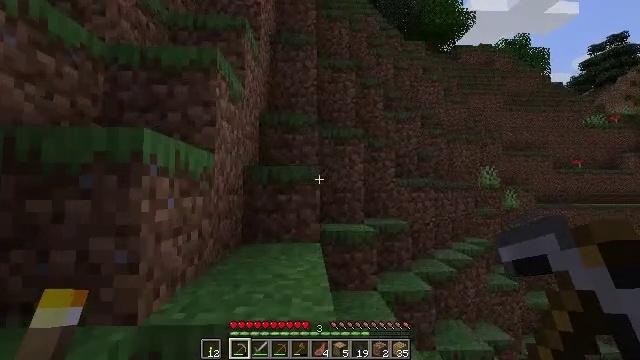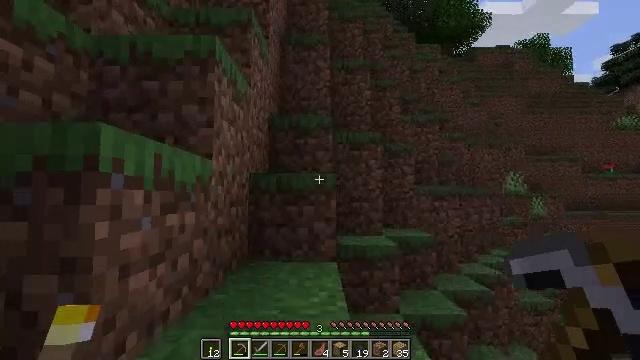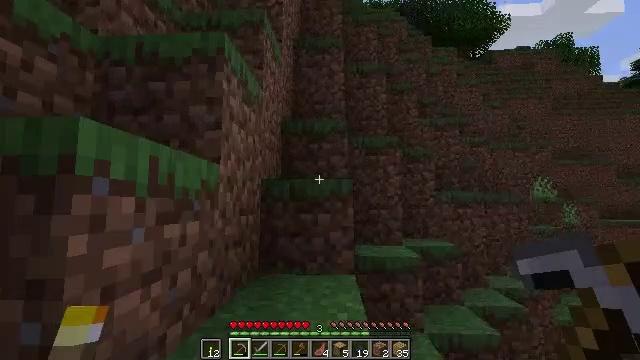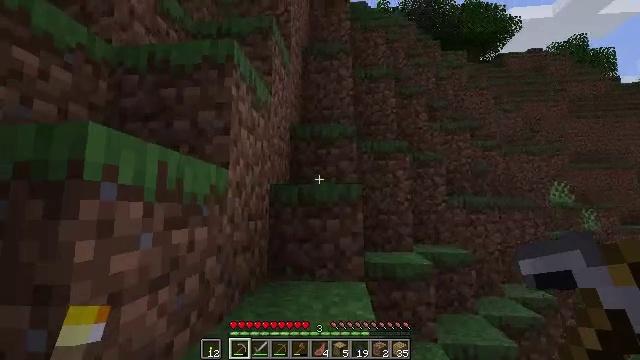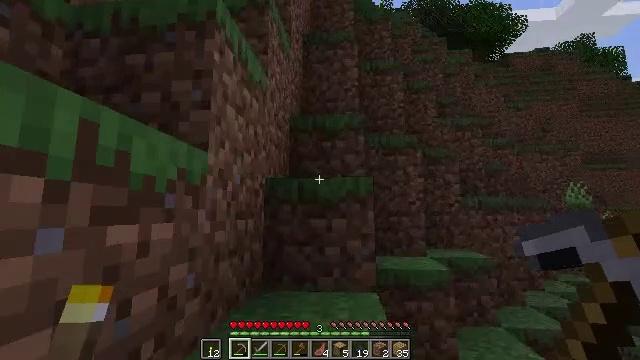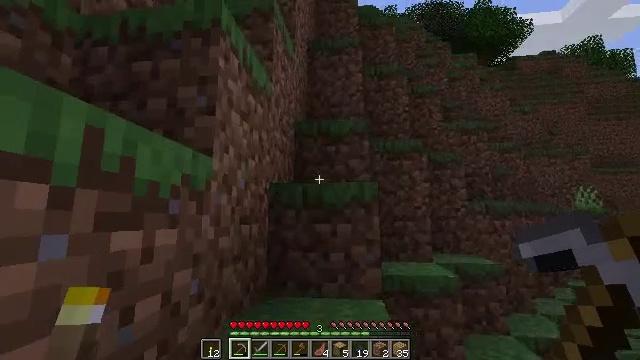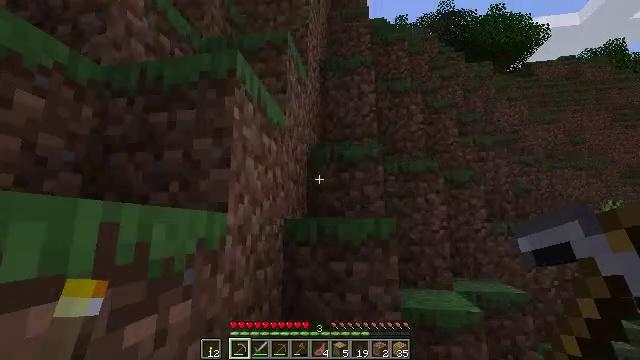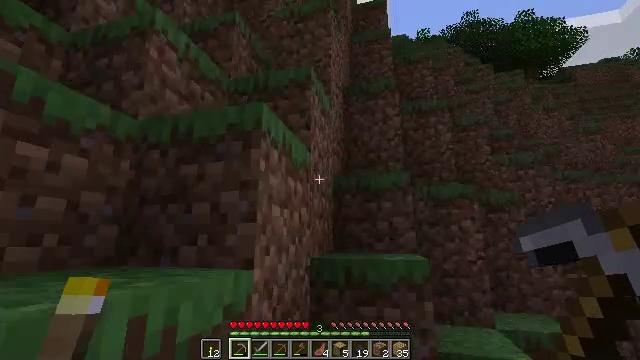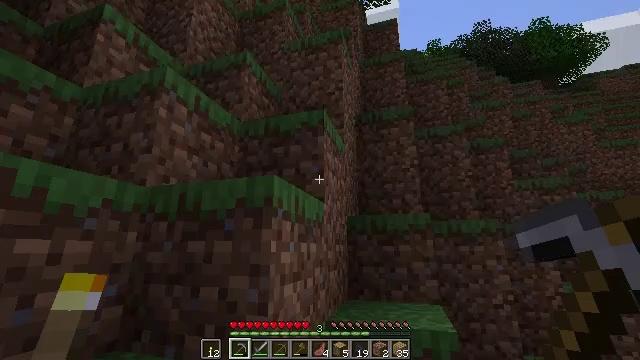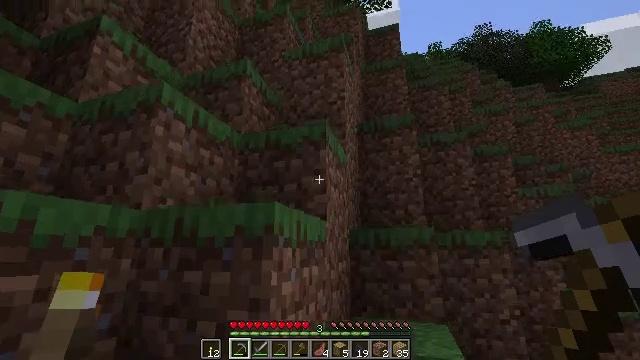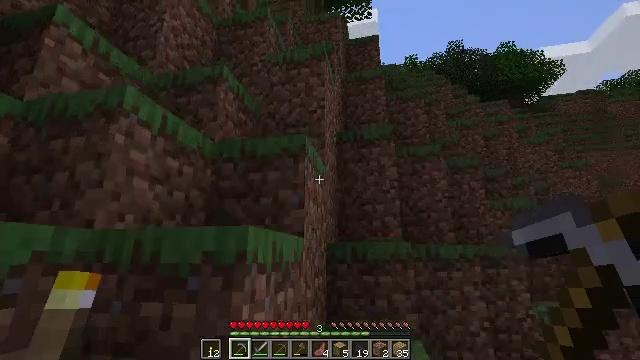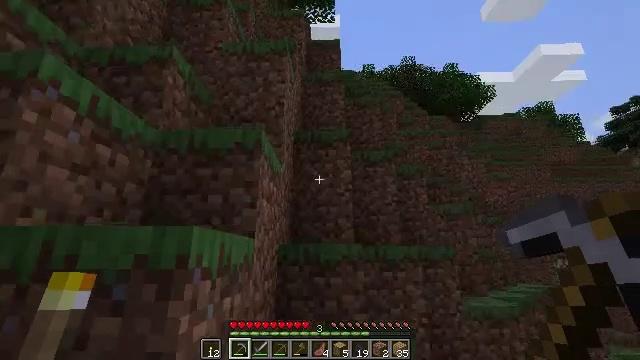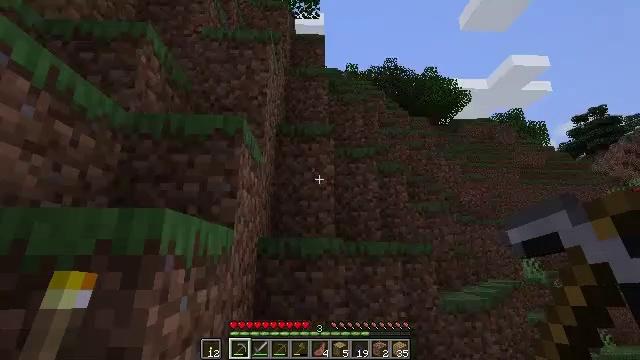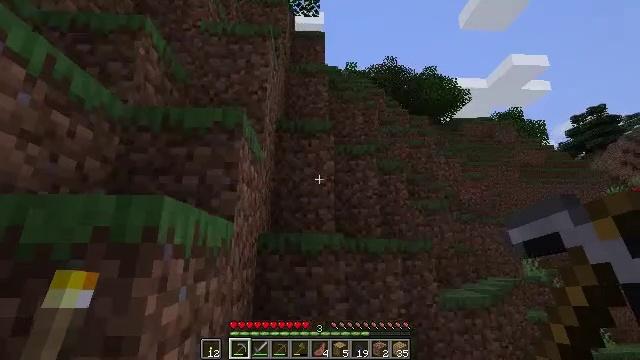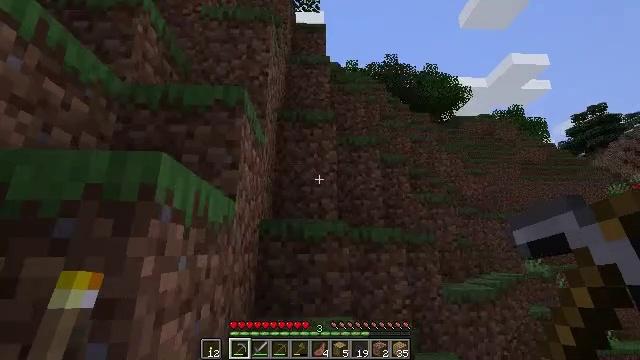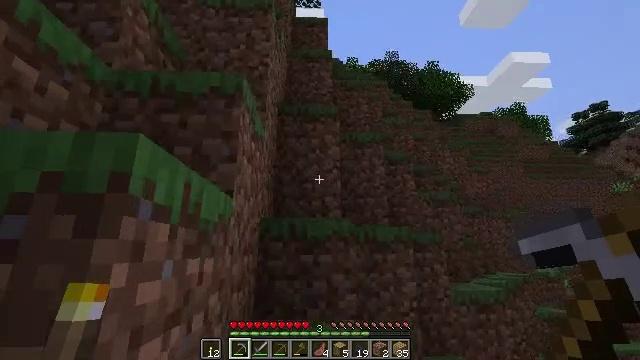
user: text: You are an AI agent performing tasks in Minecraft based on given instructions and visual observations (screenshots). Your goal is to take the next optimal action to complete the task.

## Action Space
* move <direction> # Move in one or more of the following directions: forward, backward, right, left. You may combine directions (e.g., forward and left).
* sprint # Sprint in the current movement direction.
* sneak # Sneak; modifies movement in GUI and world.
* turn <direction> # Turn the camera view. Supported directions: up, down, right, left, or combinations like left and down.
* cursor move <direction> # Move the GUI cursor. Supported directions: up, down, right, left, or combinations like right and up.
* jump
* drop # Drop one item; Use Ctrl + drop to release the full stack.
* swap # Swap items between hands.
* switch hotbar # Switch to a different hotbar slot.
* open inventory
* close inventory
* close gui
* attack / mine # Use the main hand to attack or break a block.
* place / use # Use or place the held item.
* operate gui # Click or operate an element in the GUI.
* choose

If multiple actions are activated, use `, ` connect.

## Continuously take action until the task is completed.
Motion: motion action
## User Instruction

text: Dig up the grass block for dirt.
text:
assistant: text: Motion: move forward, turn left and up
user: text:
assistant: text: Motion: move forward, turn left and up
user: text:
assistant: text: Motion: move forward, turn left and up
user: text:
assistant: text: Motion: move forward
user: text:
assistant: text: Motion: move forward, turn left and up
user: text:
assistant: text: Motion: move forward, turn left and up, jump
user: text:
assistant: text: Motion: move forward, turn left and up, jump
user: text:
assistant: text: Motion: move forward, turn left and up, jump
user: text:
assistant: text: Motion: move forward, jump
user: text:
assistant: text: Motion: move forward, turn right, jump
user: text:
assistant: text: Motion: move forward, turn right, jump
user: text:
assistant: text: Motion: move forward, turn right, jump
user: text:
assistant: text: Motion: move forward, jump
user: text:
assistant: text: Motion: move forward, jump
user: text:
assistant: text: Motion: move forward, jump
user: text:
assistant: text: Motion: move forward, jump
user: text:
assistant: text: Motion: move forward, jump
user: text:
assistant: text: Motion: move forward, jump
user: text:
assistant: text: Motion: move forward, jump
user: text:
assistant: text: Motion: move forward, jump
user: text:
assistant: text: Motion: move forward, jump
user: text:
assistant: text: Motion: move forward, jump
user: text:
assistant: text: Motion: move forward, jump
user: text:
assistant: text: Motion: move forward, jump
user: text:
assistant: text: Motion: move forward, jump
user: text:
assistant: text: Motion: move forward, jump
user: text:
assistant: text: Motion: move forward, jump
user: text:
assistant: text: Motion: move forward, jump
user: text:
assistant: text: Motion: move forward, jump
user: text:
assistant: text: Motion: move forward, jump